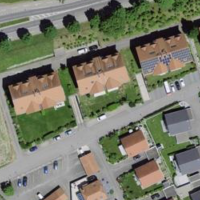
EUNIS habitat code: 54
Species observed at this site:
Salvia pratensis